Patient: sex M, age 29
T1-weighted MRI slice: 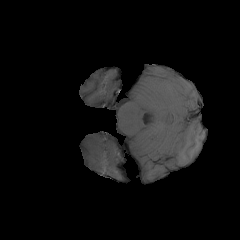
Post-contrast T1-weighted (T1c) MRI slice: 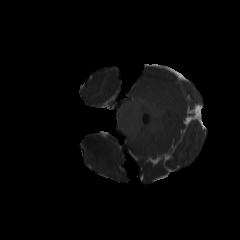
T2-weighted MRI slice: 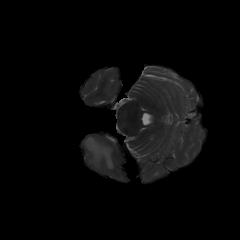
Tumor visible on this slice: yes
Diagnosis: Astrocytoma, IDH-mutant
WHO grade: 4